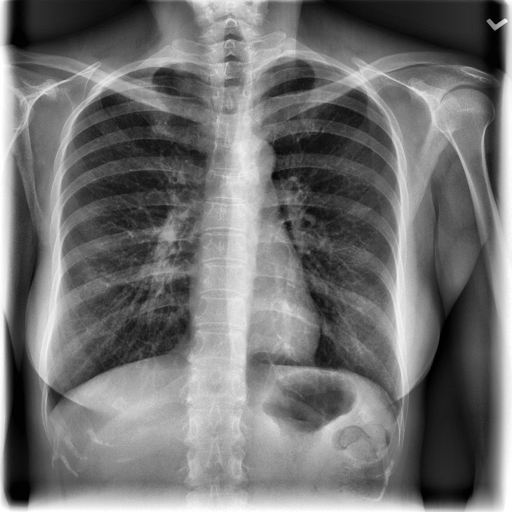
Finding: NORMAL